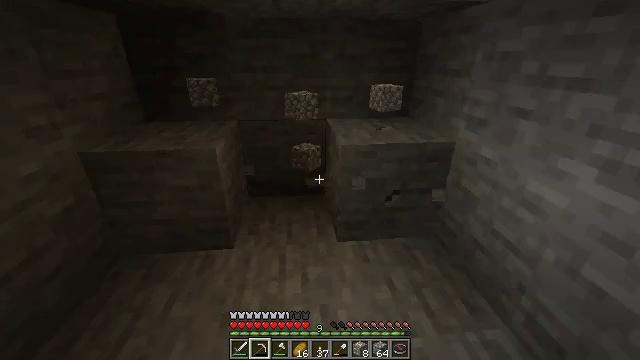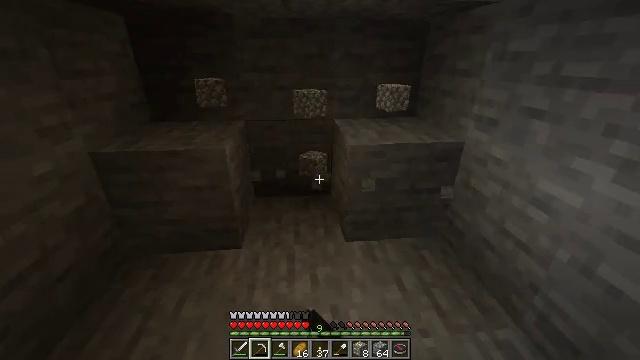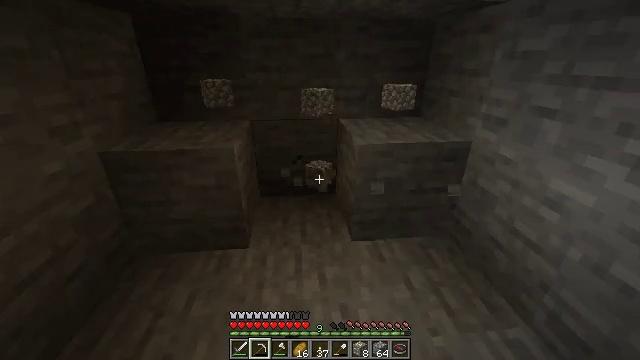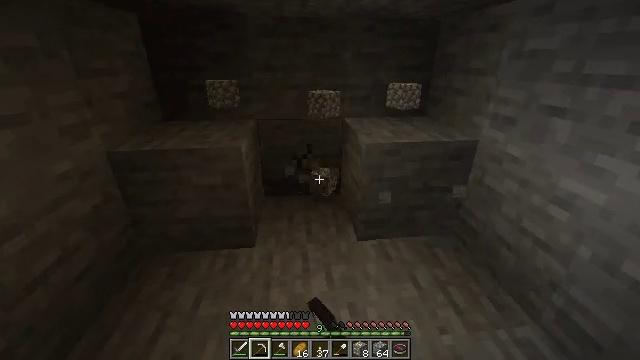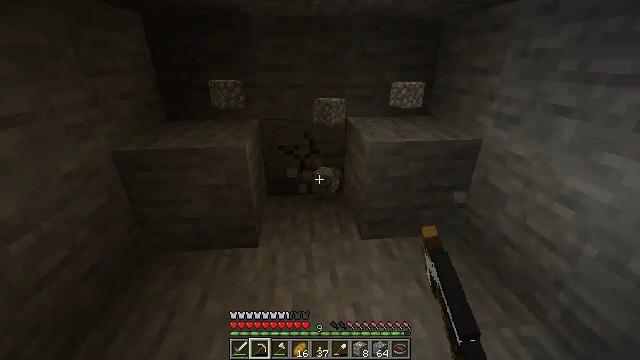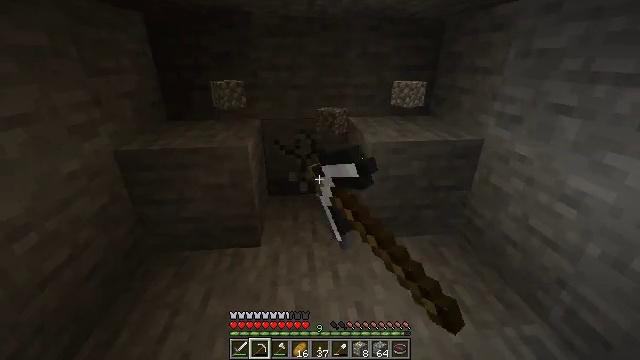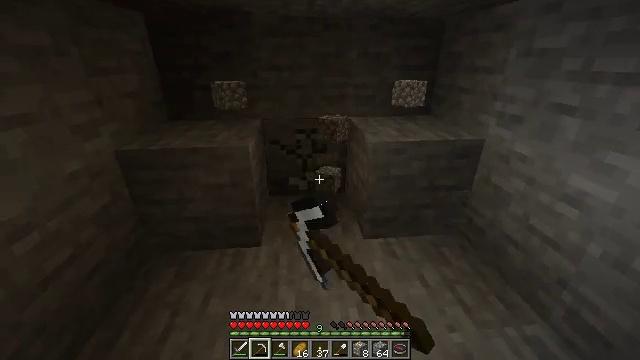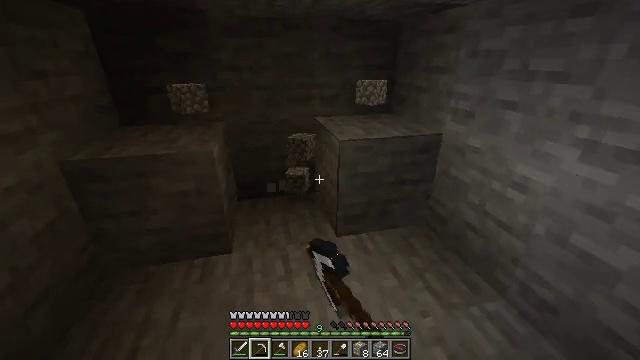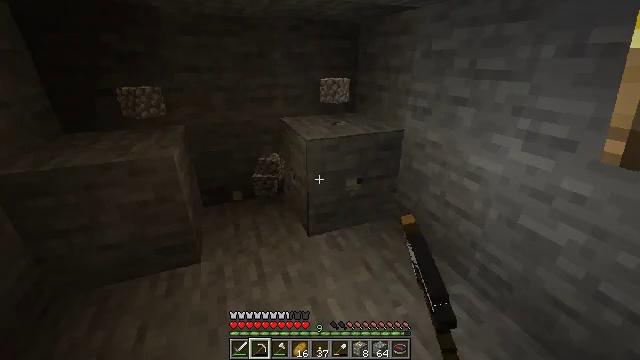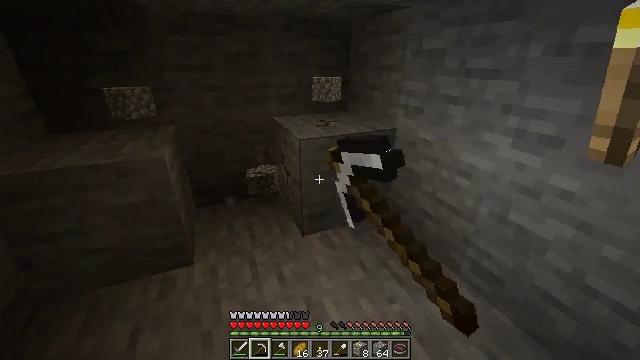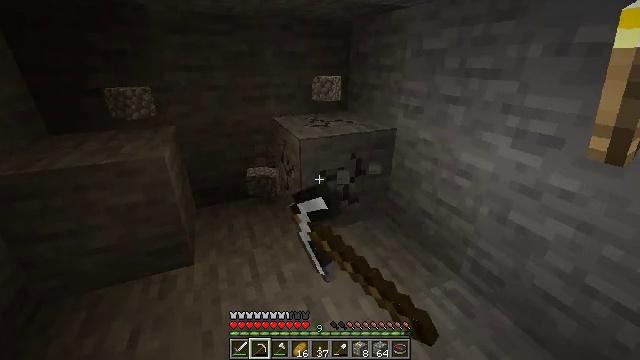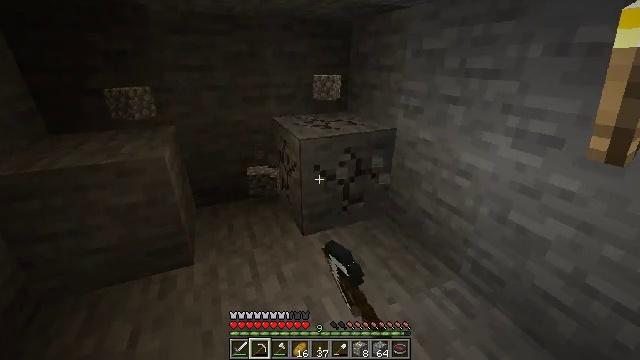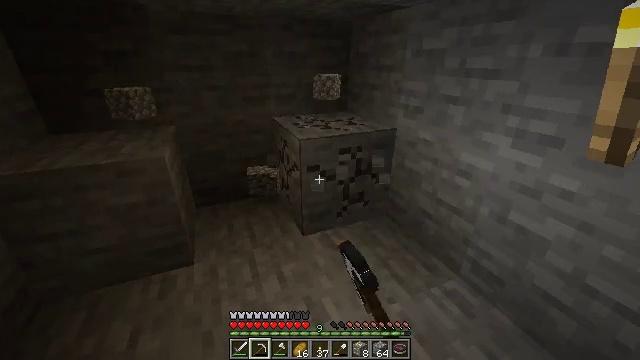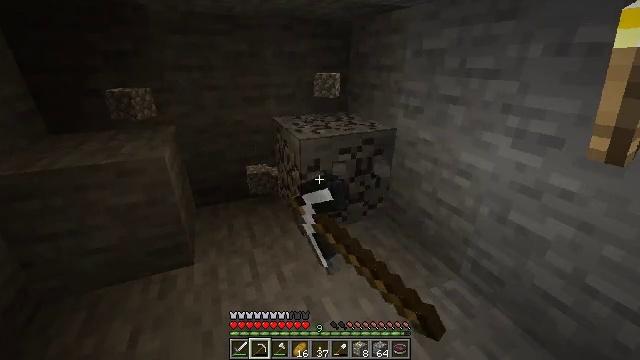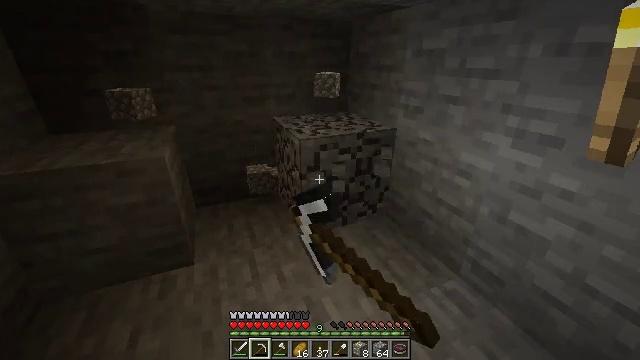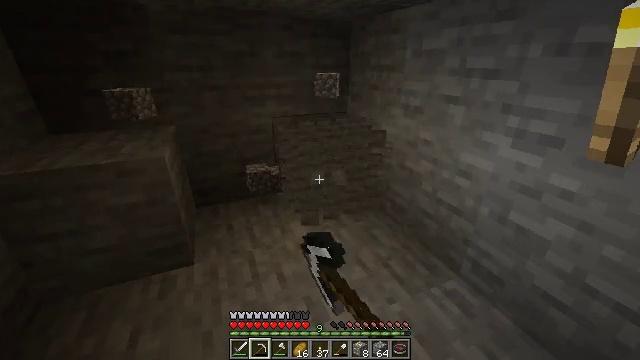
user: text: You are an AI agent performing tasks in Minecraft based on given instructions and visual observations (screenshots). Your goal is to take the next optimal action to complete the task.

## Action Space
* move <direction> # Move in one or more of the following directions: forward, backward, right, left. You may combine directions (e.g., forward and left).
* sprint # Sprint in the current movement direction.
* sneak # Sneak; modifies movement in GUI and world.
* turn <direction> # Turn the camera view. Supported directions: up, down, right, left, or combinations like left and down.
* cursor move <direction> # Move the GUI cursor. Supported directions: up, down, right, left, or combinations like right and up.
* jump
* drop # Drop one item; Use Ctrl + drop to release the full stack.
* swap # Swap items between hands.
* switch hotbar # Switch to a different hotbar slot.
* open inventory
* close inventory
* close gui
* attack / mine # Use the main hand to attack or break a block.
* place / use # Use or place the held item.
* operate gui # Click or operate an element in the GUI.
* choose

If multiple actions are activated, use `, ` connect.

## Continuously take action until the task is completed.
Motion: motion action
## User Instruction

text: Collect stone from the mine.
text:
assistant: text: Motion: attack / mine
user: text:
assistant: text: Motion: attack / mine
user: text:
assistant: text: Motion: attack / mine
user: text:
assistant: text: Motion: attack / mine
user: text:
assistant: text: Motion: attack / mine
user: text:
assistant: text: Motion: attack / mine
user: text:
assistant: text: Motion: turn right, attack / mine
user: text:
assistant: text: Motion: turn right, attack / mine
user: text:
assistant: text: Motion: turn right, attack / mine
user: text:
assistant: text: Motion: attack / mine
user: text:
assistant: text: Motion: attack / mine
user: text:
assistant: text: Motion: attack / mine
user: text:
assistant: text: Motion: attack / mine
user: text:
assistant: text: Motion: attack / mine
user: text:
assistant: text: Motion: attack / mine
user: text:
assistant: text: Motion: attack / mine
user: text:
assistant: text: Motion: attack / mine
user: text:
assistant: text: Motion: turn left and down, attack / mine
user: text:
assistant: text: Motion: turn left and down, attack / mine
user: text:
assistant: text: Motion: turn left and down, attack / mine
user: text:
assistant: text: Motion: turn left, attack / mine
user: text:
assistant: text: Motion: attack / mine
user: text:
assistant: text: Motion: attack / mine
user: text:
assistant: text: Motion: attack / mine
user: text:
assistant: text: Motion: attack / mine
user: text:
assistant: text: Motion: attack / mine
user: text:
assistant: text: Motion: attack / mine
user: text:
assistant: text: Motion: attack / mine
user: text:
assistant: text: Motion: attack / mine
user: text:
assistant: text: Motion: attack / mine